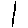
Label: line